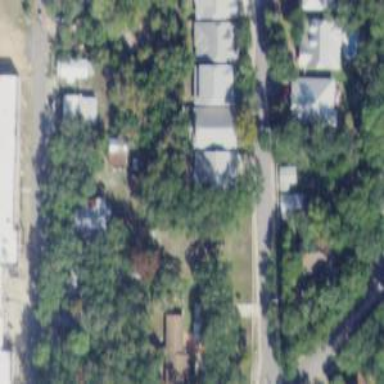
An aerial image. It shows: Residential area composed of single-family homes.